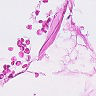
Metastatic tissue present: no